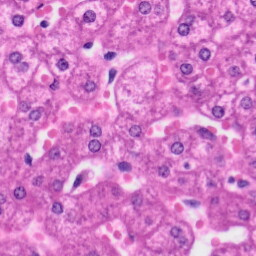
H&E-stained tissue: Liver